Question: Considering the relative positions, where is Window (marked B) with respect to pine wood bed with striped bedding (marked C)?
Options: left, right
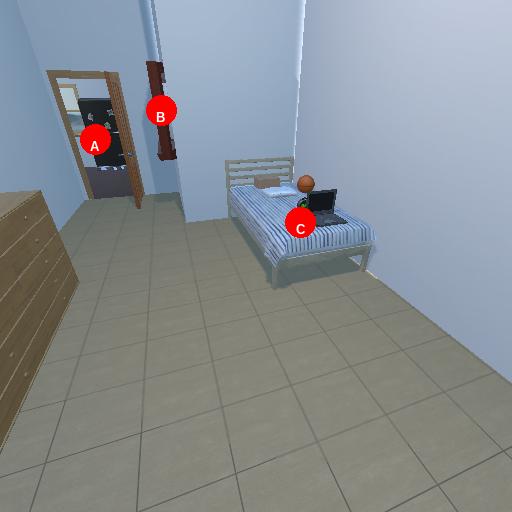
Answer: left